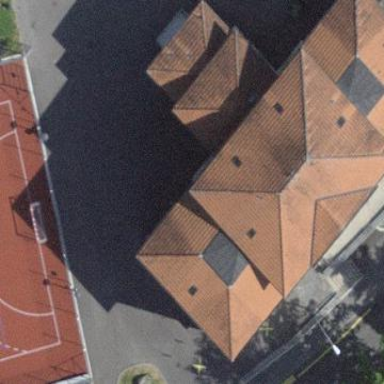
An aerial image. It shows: School building.